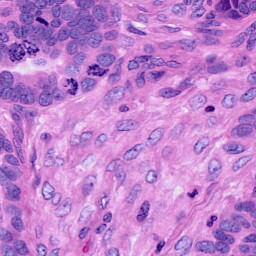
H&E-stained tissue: Ovarian